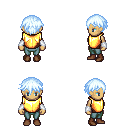
a pixel art fantasy rpg character, female body template, human, tanned skin, gold chest armor, teal pants, white cyan short bangs hairstyle, white cloth bracers, brown shoes, four views (front, back, left, right), 2x2 character sprite sheet, small pixel art, hard edges, no anti-aliasing